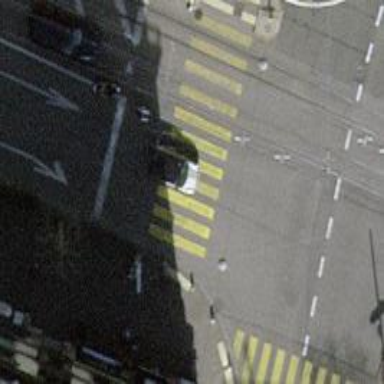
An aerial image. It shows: Crossing with traffic signals.